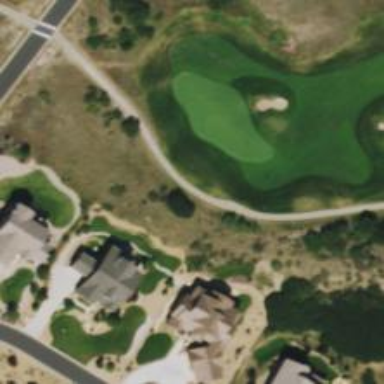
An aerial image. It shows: Service road used as golf cart path.